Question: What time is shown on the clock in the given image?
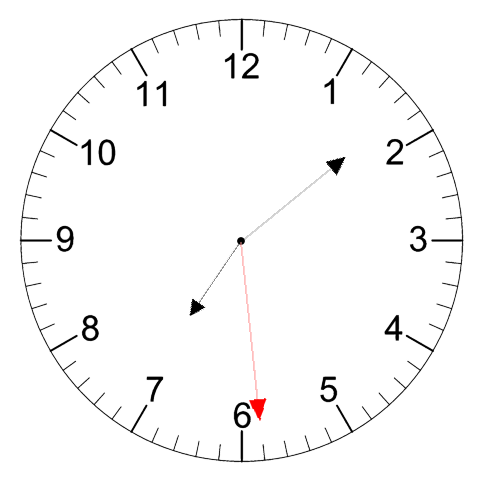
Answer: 07:08:29